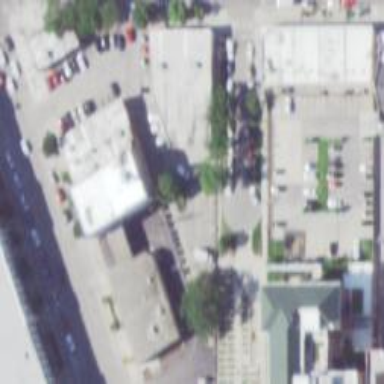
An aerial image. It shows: Retail area.